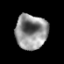
Tissue: prostate
Cell type: T cells
Senescence score: 0.3083
Nuclear area (px): 1084
Mean DAPI intensity: 144.954